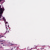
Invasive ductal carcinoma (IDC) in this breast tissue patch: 0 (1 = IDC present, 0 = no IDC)